Question: Hi All!
I have a trouble with 'xaml-markup' design that is shown on a picture. How to place window buttons in one line with tab item headers 'TAB1', 'TAB2', 'TAB3'?

I use custom control for window buttons like:
'''
<Border>
<StackPanel Orientation="Horizontal">
... buttons ...
</StackPanel>
</Border>
'''
Does anyone have ideas how I can implement this?
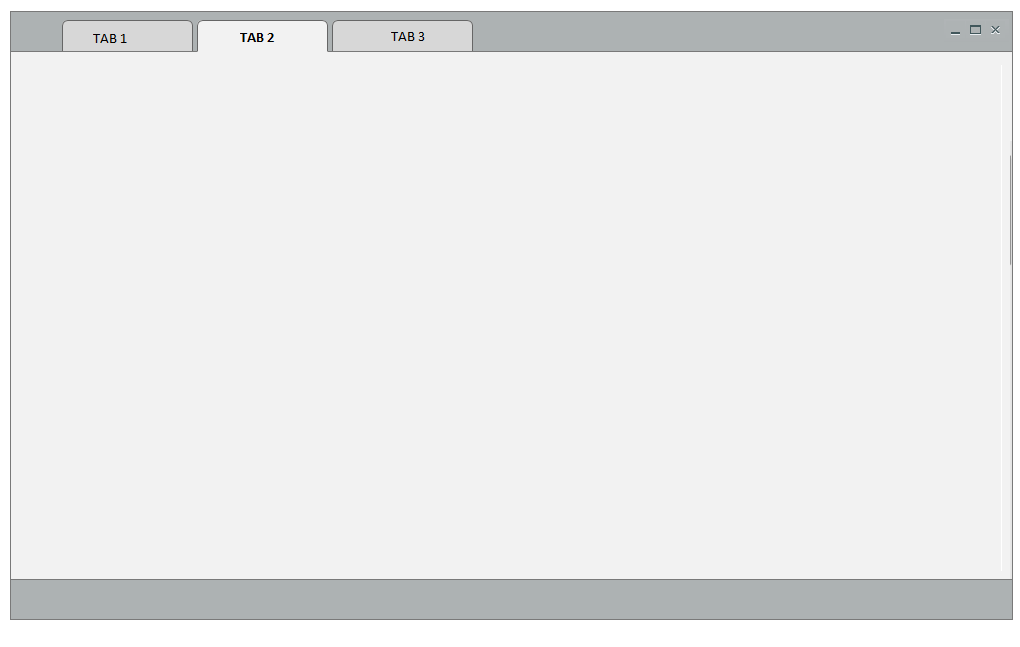
Answer: You will probably have to remove the window border and draw the buttons yourself. You'll have to handle button clicks yourself (don't forget that maximize is also restore when the window is maximized) and also handle window dragging yourself too!

'''
<Window x:Class="WpfApplication1.MainWindow"
xmlns="http://schemas.microsoft.com/winfx/2006/xaml/presentation"
xmlns:x="http://schemas.microsoft.com/winfx/2006/xaml"
xmlns:local="clr-namespace:WpfApplication1"
Title="" WindowStyle="None" AllowsTransparency="True" Height="350" Width="525" DataContext="{Binding RelativeSource={RelativeSource Self}}"
>
<Grid>
<Grid Background="Silver">
<TabControl>
<TabItem Header="Tab 1"/>
<TabItem Header="Tab 2"/>
<TabItem Header="Tab 3"/>
</TabControl>
</Grid>
<StackPanel HorizontalAlignment="Right" VerticalAlignment="Top" Orientation="Horizontal" >
<Button Content="_" Width="30" Command="{Binding MinimizeCommand}"/>
<Button Content="-" Width="30" Command="{Binding MaximizeCommand}" />
<Button Content="x" Width="30" Command="{Binding CloseCommand}"/>
</StackPanel>
</Grid>
</Window>
'''
The commands that you can see hooked up to the buttons are defined in code behind in the window.
'''
public partial class MainWindow : Window
{
public ICommand CloseCommand
{
get { return (ICommand)GetValue(CloseCommandProperty); }
set { SetValue(CloseCommandProperty, value); }
}
public ICommand MinimizeCommand
{
get { return (ICommand)GetValue(MinimizeCommandProperty); }
set { SetValue(MinimizeCommandProperty, value); }
}
public ICommand MaximizeCommand
{
get { return (ICommand)GetValue(MaximizeCommandProperty); }
set { SetValue(MaximizeCommandProperty, value); }
}
public static readonly DependencyProperty CloseCommandProperty = DependencyProperty.Register("CloseCommand", typeof(ICommand), typeof(MainWindow), new PropertyMetadata(null));
public static readonly DependencyProperty MinimizeCommandProperty = DependencyProperty.Register("MinimizeCommand", typeof(ICommand), typeof(MainWindow), new PropertyMetadata(null));
public static readonly DependencyProperty MaximizeCommandProperty = DependencyProperty.Register("MaximizeCommand", typeof(ICommand), typeof(MainWindow), new PropertyMetadata(null));
public MainWindow()
{
InitializeComponent();
System.Windows.Interactivity.EventObserver a;
// Setup the commands.
CloseCommand = new RoutedCommand("CloseCommand", typeof(MainWindow));
MinimizeCommand = new RoutedCommand("MinimizeCommand", typeof(MainWindow));
MaximizeCommand = new RoutedCommand("MaximizeCommand", typeof(MainWindow));
// Put them in the windows command bindings.
this.CommandBindings.Add(new CommandBinding(CloseCommand, new ExecutedRoutedEventHandler((s, e) => this.Close()), new CanExecuteRoutedEventHandler((s, e) => { e.CanExecute = true; })));
this.CommandBindings.Add(new CommandBinding(MinimizeCommand, new ExecutedRoutedEventHandler((s, e) => this.WindowState = System.Windows.WindowState.Minimized), new CanExecuteRoutedEventHandler((s, e) => { e.CanExecute = true; })));
this.CommandBindings.Add(new CommandBinding(MaximizeCommand, new ExecutedRoutedEventHandler((s, e) => this.WindowState = System.Windows.WindowState.Maximized), new CanExecuteRoutedEventHandler((s, e) => { e.CanExecute = true; })));
}
protected override void OnMouseMove(MouseEventArgs e)
{
if (e.LeftButton == MouseButtonState.Pressed)
DragMove();
base.OnMouseMove(e);
}
}
'''